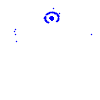
Particle: pion